Question: Here is the array function I am using:
'''
=IFERROR(INDEX('Master Data'!$D$2:$D$153,MATCH(1,(B9='Master Data'!$J$2:$J$153)*('Master Data'!$W$2:$W$153=1),FALSE)),"")
'''
Where D is the name of a project, J is a persons name and W is a flag to check if they are assigned to a project either equal to 0 or 1. B is also an instance of the persons name that is built up from a seperate list.
It basically references the master data and returns any rows with the criteria specified. However a single person may have two instances where the assigned flag is equal to 1 and thus as the master data is filtered different results are given back by the function.
Another problem I have is that the persons name is not repeated either so maybe the best way would be to start populating the names in the assigned table from the master data as well.
As requested here is an slight example of the data. On the left is the master data, the middle is the assigned table thats being built and the right is the list of employees that builds up the names in the assigned table.

Please note that there is two instances of david smith in the master data but only one in the assigned table as its being built with the employees list.
What I was thinking was to build up the names in the assigned table from the master data using an array where the assigned indicator is equal to 1 and to completely scrap the employees list, but I'm really unsure if this is possible or how to go about it.
Or even if there was some sort of way to select a few columns from the master data where the assigned indicator = 1?
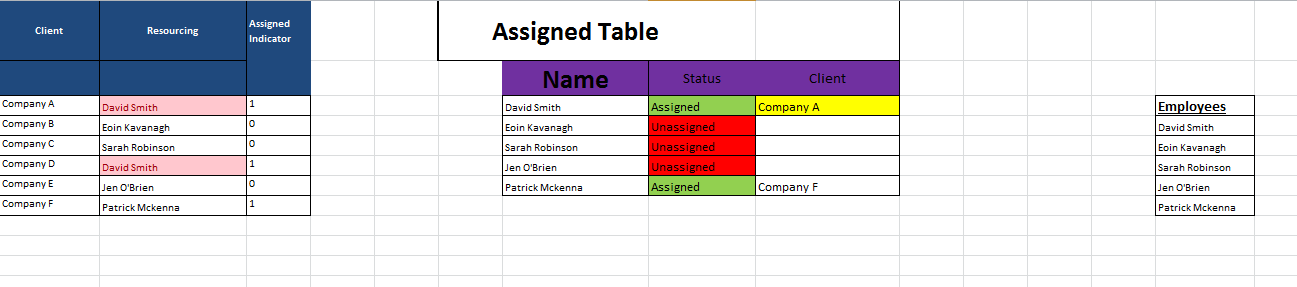
Answer: Not sure if I understood it right. But the problem how to list multiple lookup results is achievable with SMALL function in combination with getting an array of ROW numbers.
For example have a sheet like this:

Then formulas are:
F4 downwards:
'''
=COUNTIFS($B:$B,$E4,$C:$C,1)
'''
G4 and then copied in G4:J8:
'''
{=INDEX($A$1:$A$1000,SMALL(IF($B$1:$B$1000=$E4,IF($C$1:$C$1000=1,ROW($1:$1000))),COLUMN(A:A)))}
'''
But if the goal is only to have a filtered list of all assigned resources, then the formulas could be
E13:
'''
{=INDEX($B$1:$B$1000,MATCH(1,($C$1:$C$1000=1)*1,0))}
'''
E14 downwards:
'''
{=INDEX($B$1:$B$1000,MATCH(1,(COUNTIF($E$13:$E13,$B$1:$B$1000)=0)*($C$1:$C$1000=1),0))}
'''
Formulas in '{}' are array formulas. These are entered into the cell without the curly brackets and then [Ctrl]+[Shift]+[Enter] is pressed to finish.
I have not handled the error values for better understanding the formulas. You can later hide the error values with IFERROR. You seems to know how to do this.